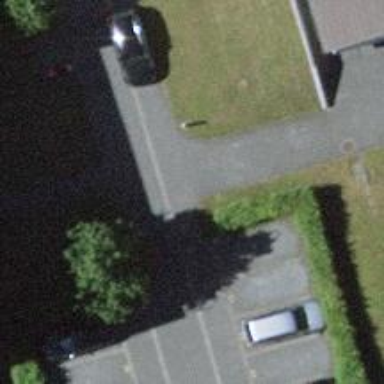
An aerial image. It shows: Footway surfaced with paving stones.